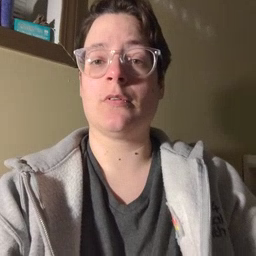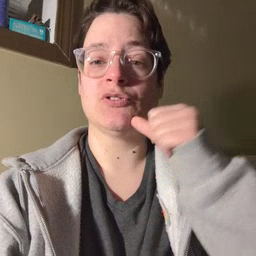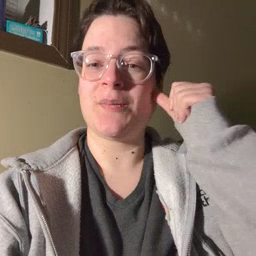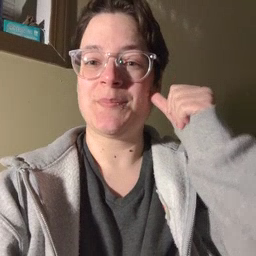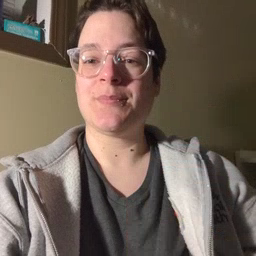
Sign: yesterday